Question: I followed the example <URL>.
I got this strange artifact where every photo when slided left/right leaves a trail of itself, this showed most obviously when the previous photo is bigger than the next.
*Note: this is not phone related issue.
Screenshot below:

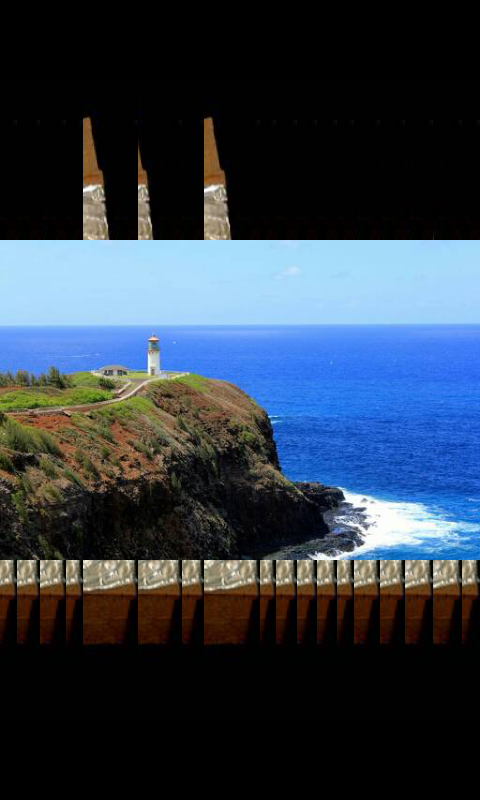
Answer: Well finally figured out the culprit: I was using this Android theme for the fullscreen ViewPager framelayout.
'''
<style name="FullscreenTheme" parent="android:Theme.NoTitleBar">
<item name="android:windowContentOverlay">@null</item>
<item name="android:windowBackground">@null</item>
<item name="buttonBarStyle">@style/ButtonBar</item>
<item name="buttonBarButtonStyle">@style/ButtonBarButton</item>
</style>
'''
Use this instead for it to work correctly:
'''
<style name="AppTheme.FullScreen" parent="@android:style/Theme.Black.NoTitleBar.Fullscreen" />
'''